九年级 · 度量几何学
如图, Rt $\triangle A B C$ 中, $\angle B A C=90^{\circ}, A B=6, \sin C=\frac{3}{5}$, 以点 $A$ 为圆心, $A B$ 长为半径作弧交 $A C$ 于点 $M$, 分别以点 $B, M$ 为圆心, 以大于 $\frac{1}{2} B M$ 长为半径作弧, 两弧相交于点 $N$, 射线 $A N$ 与 $B C$ 相交于点 $D$, 则 $A D$ 的长为 \$ \qquad \$
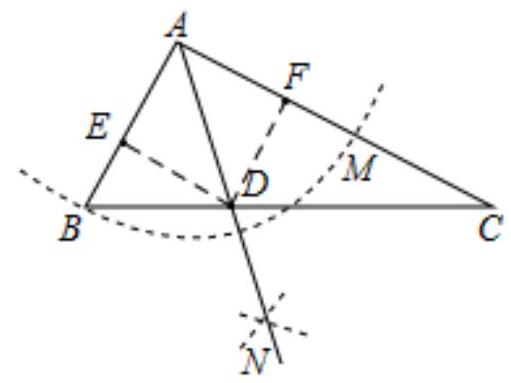
答案: $\frac{24 \sqrt{2}}{7}$
解析: 如图, 过 $D$ 作 $D E \perp A B$ 于 $E, D F \perp A C$ 于 $F$,

由题可得, $A D$ 平分 $\angle B A C, \angle B A C=90^{\circ}$,

$\therefore$ 四边形 $A E D F$ 是正方形,

$\therefore D E=D F, \angle B A D=45^{\circ}=\angle A D E$,

$\therefore A E=D E=A F=D F$,

$\because \angle B A C=90^{\circ}, A B=6, \sin C=\frac{3}{5}$,

$\therefore B C=10, A C=8$,

设 $A E=D E=A F=D F=x$, 则 $B E=6-x, C F=8-x$,

$\because \angle B=\angle F D C, \angle B D E=\angle C$,

$\therefore \triangle B D E \sim \triangle D C F$,

$\therefore \frac{B E}{D F}=\frac{E D}{F C}$, 即 $\frac{6-x}{x}=\frac{x}{8-x}$,

解得 $x=\frac{24}{7}$,

$\therefore A E=\frac{24}{7}$,

$\therefore$ Rt $\triangle A D E$ 中, $A D=\sqrt{2} A E=\frac{24 \sqrt{2}}{7}$,

故答案为: $\frac{24 \sqrt{2}}{7}$.